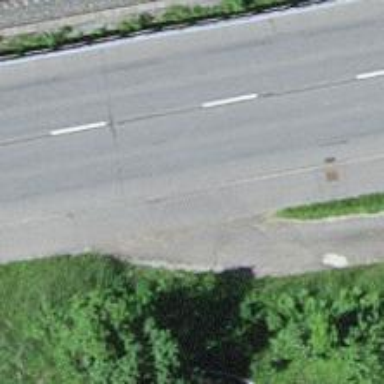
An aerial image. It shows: Asphalt sidewalk.